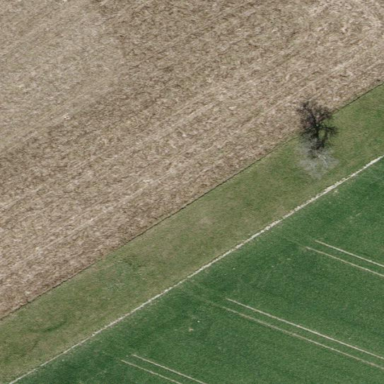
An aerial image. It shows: Open area covered with grass.